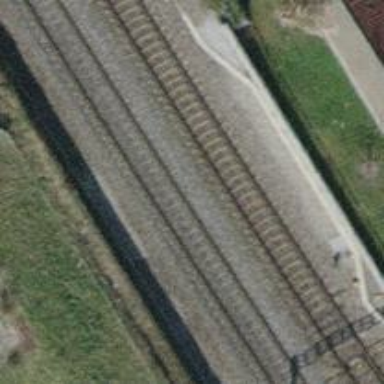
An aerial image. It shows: Single-track electrified railway with contact line.